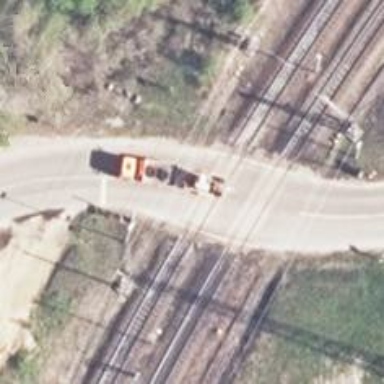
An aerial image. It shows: Level crossing along the railway.